Field crop: tomato
Growth stage: 1
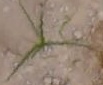
Species: cyperus